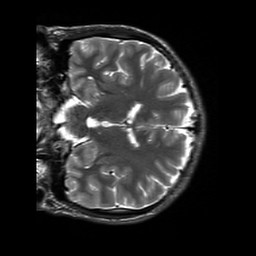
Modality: T2w
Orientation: coronal
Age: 21
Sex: male
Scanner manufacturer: siemens
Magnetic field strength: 3 T
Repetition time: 8.53 s
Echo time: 0.091 s